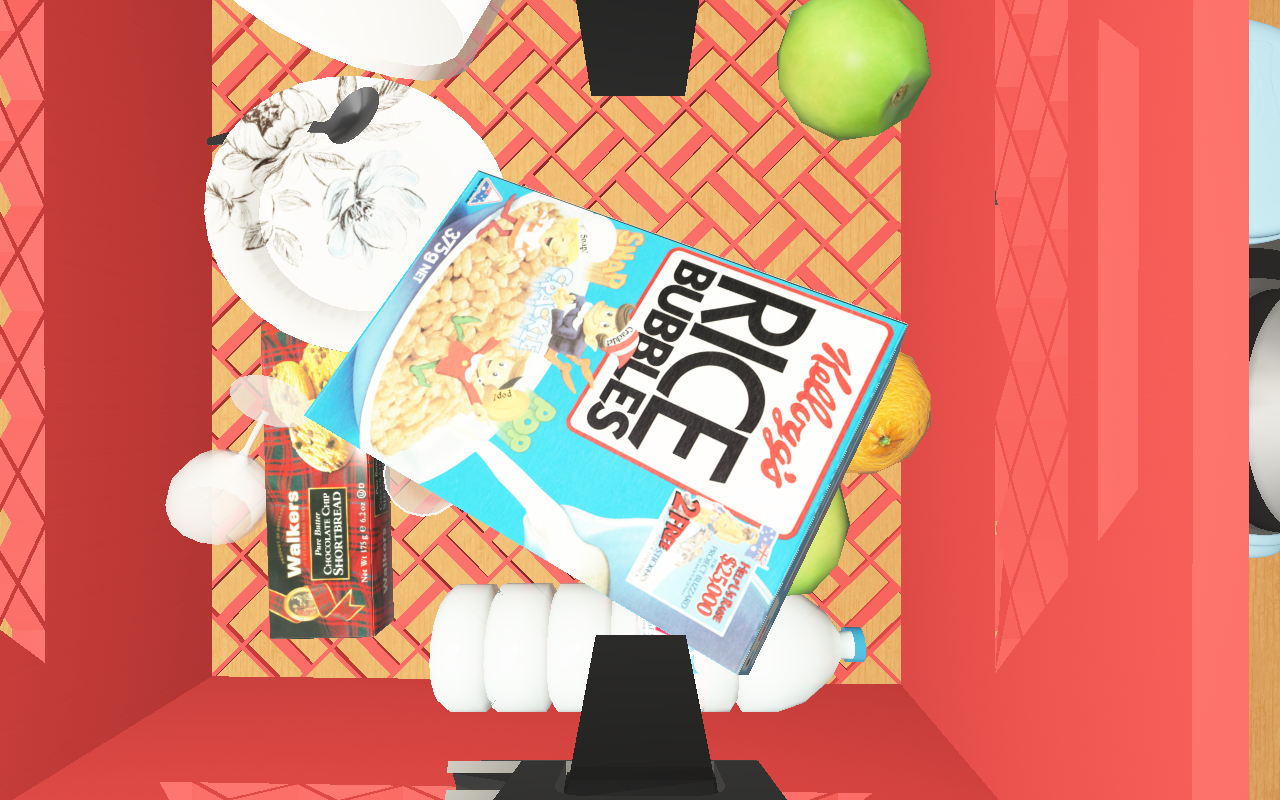
Objects in the scene:
carafe
water bottle
apple
apple
orange
orange
plate
jam jar
cereal box
cereal box
biscuit box